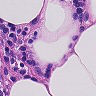
Metastatic tissue present: no